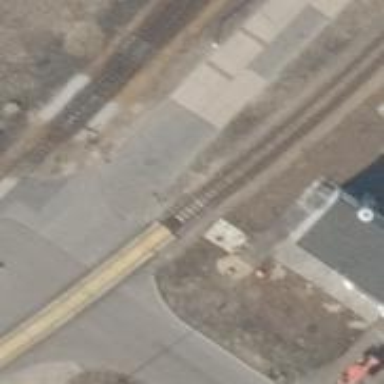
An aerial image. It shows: Railway yard used for servicing trains.